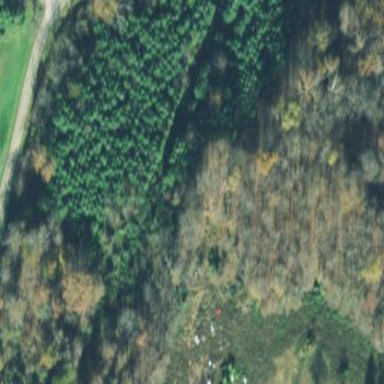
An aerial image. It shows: Beautiful woodland area.